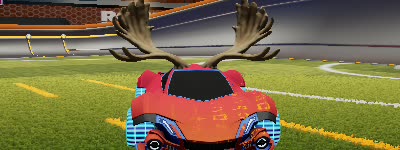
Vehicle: werewolf